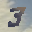
Label: 3